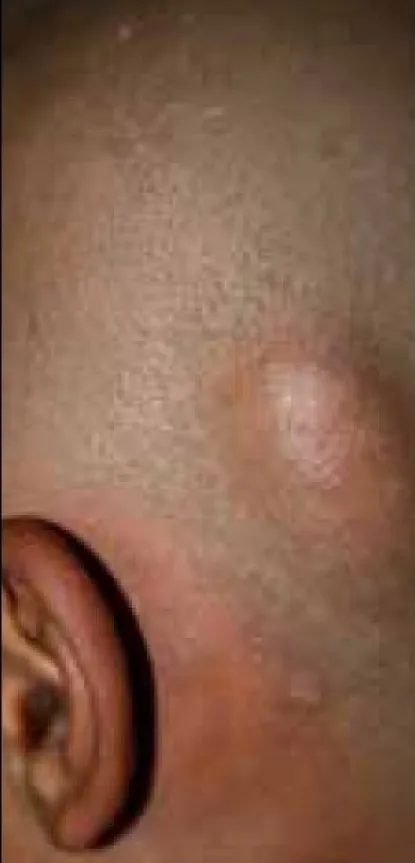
Close-up view of the lesion on shaving the scalp. There were no bony depressions; however, the mass had a bag of worms feel on palpation.
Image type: medical_photograph (other_medical_photograph)